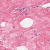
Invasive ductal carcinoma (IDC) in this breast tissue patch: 0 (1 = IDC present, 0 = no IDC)